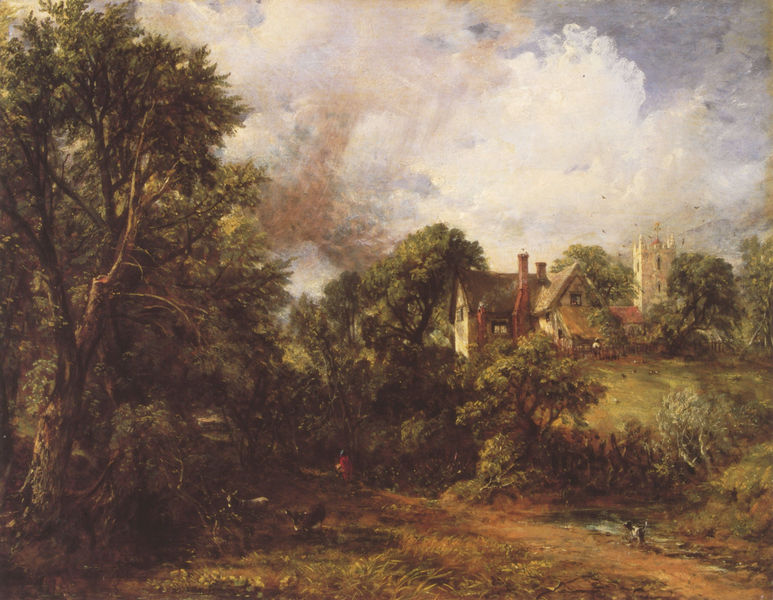
Titel: The Glebe Farm
Künstler: John Constable
Standort: Detroit
Institution: The Detroit Institute of Arts
Schlagwörter: baum, berg, blau, dunkel, gemälde, himmel, laub, schatten, wasser, weiß, wolken, bäume, fluss, grün, kirchturm, landschaft, menschen, ocker, see, teich, ufer, äste, blumen, braun, fenster, frau, hell, licht, orange, strasse, dach, gebäude, gras, haus, hund, rot, schloss, tier, tiere, weg, wiese, beige, malerei, mensch, öl, bach, baumstamm, erde, feld, gräser, horizont, häuser, hügel, natur, wind, zweige, busch, büsche, kirche, pfad, rauch, sonne, land, pflanzen, england, kontrast, wald, anhöhe, esel, kamin, kamine, schornstein, turm, garten, bewölkt, sommer, man, fahne, dorf, giebel, schornsteine, lila, violett, idylle, fliessen, querformat, bauch, bauer, zinnen, burg, kreuz, idyll, lichtung, sonnig, reh, anwesen, walmdach, tümpel, geäst, wanderer, blattwerk, graben, wegrand, hirte, ziege, wegesrand, pastorale, kriche, tieren, hüner, wolkenmensch, romtanik, gewaächs